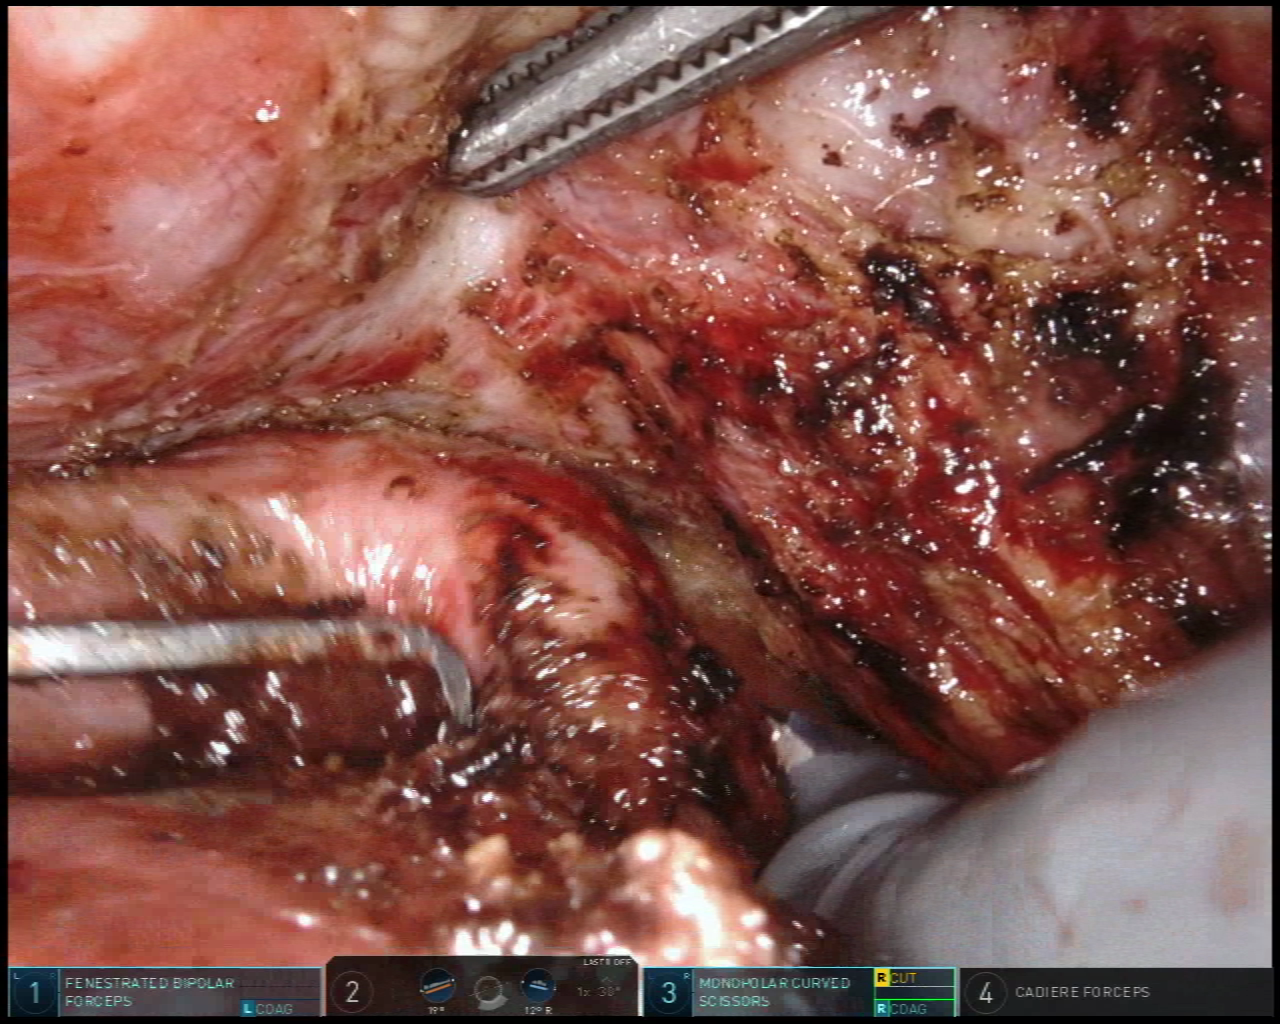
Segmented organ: vesicular_glands
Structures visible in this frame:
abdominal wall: no
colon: no
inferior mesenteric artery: no
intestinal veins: no
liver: no
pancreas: no
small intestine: no
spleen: no
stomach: no
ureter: no
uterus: no
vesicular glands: yes